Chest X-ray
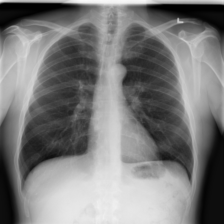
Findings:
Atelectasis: negative
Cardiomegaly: negative
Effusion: negative
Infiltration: positive
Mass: negative
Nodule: negative
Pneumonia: negative
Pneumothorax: negative
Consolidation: negative
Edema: negative
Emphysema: negative
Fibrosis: negative
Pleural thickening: negative
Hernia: negative